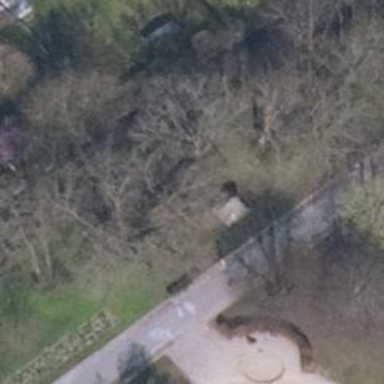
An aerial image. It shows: Memorial site with historic significance.